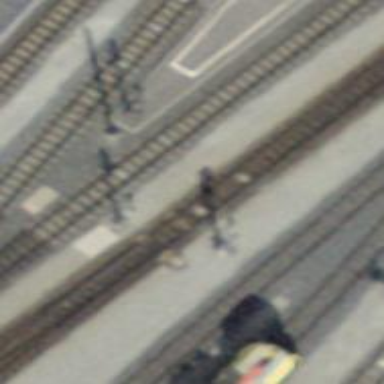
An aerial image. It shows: Railway signal.